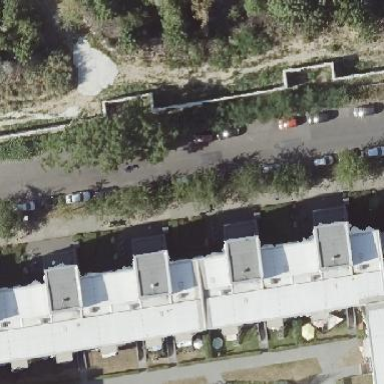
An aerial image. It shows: Street-side parking area with diagonal orientation.